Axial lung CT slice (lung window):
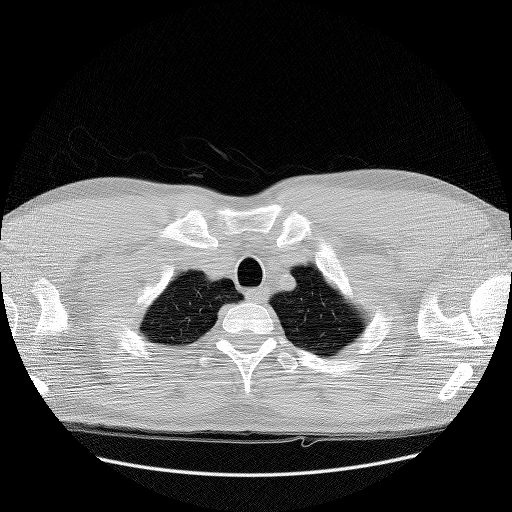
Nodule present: no